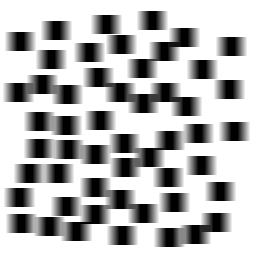
Squares: 52
Triangles: 0
Stars: 0
Total shapes: 52